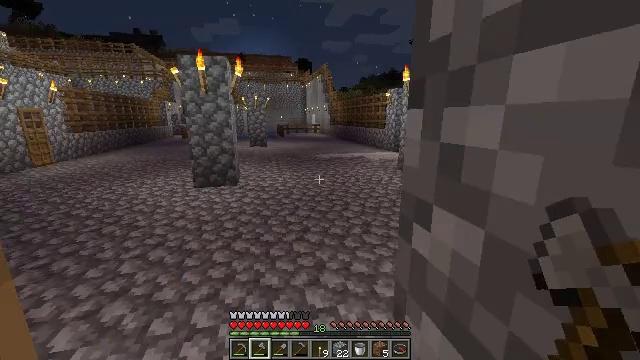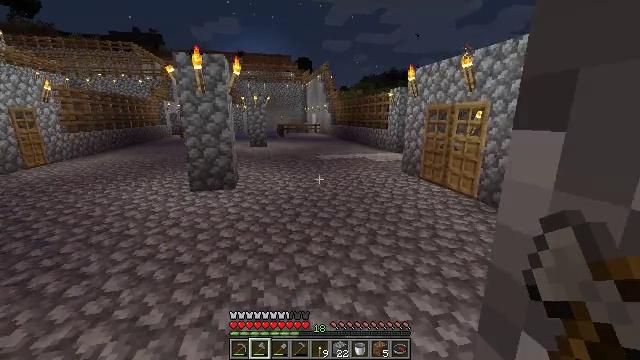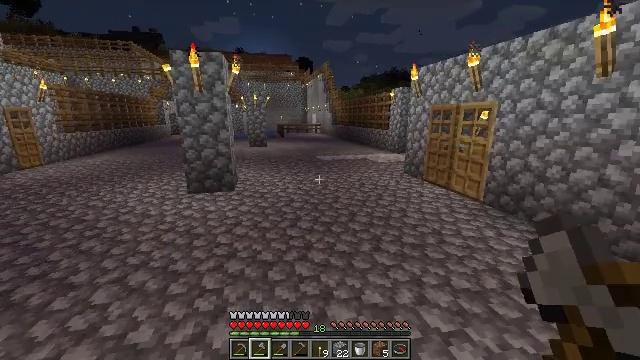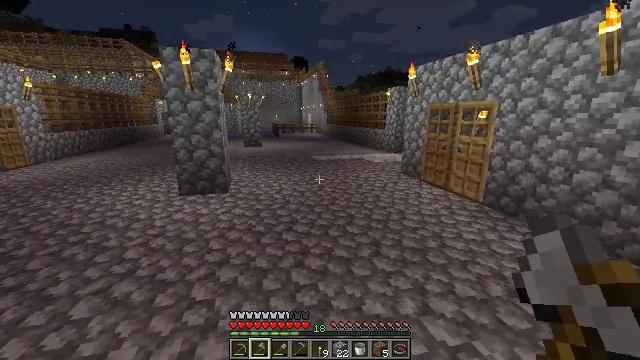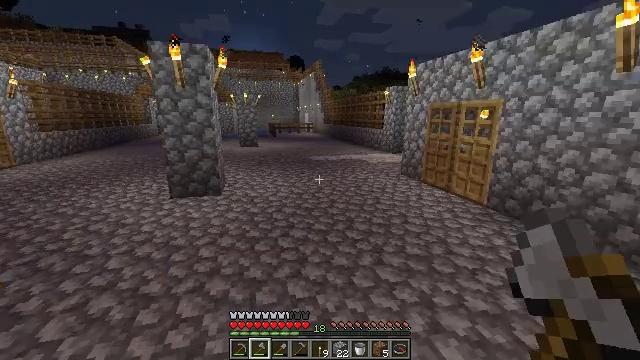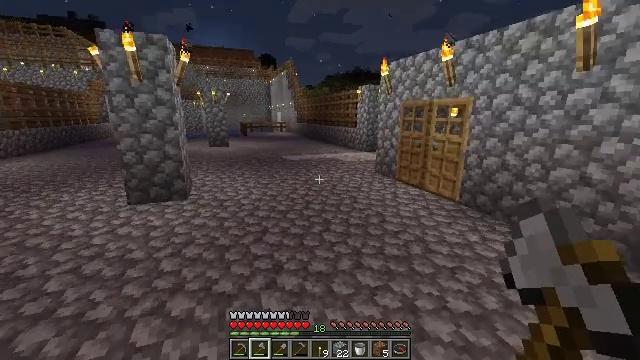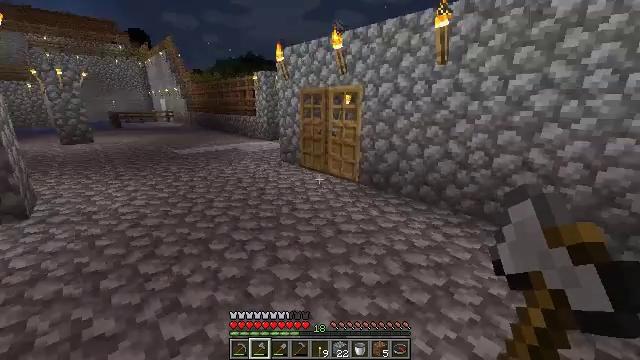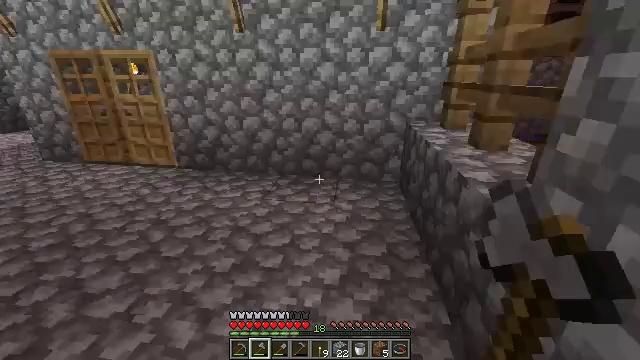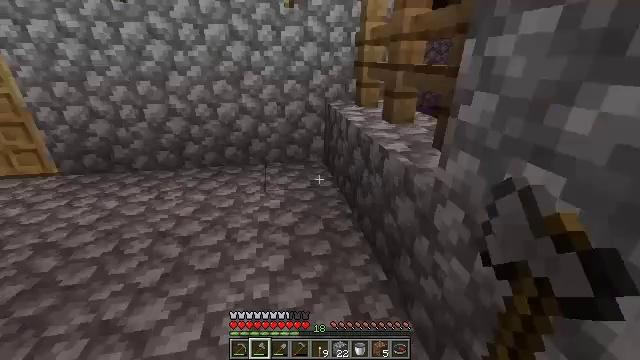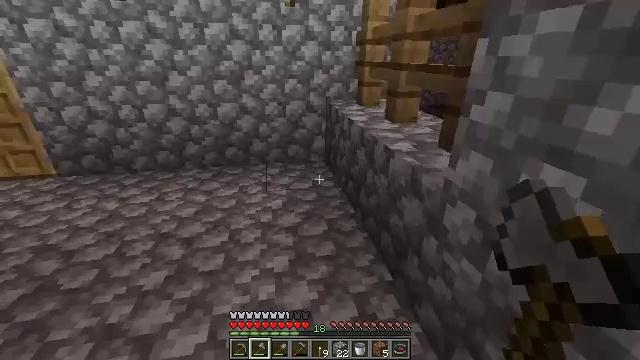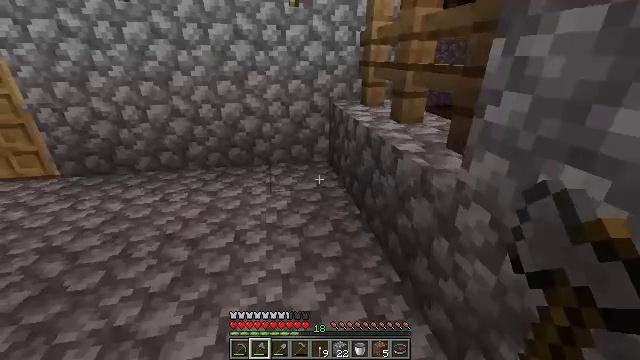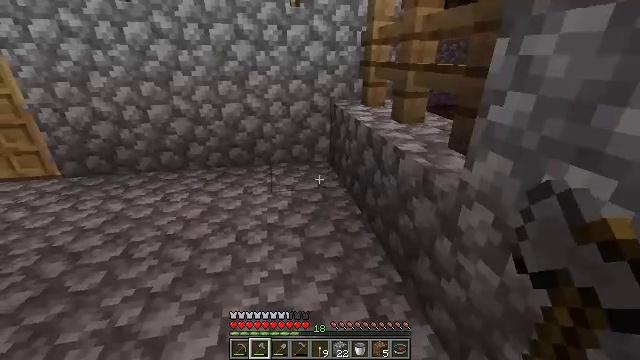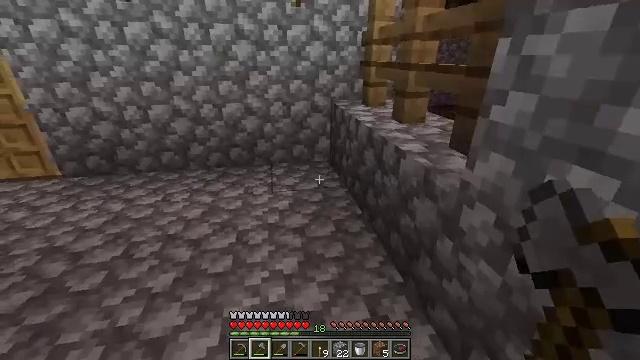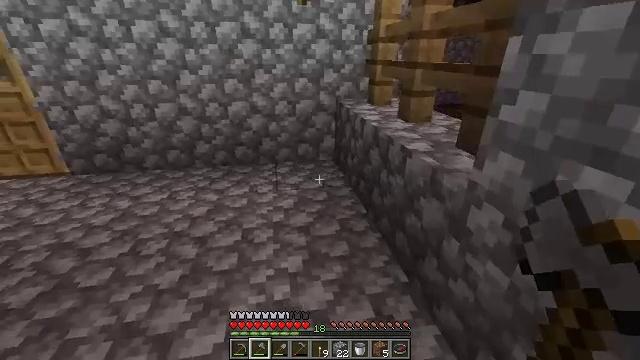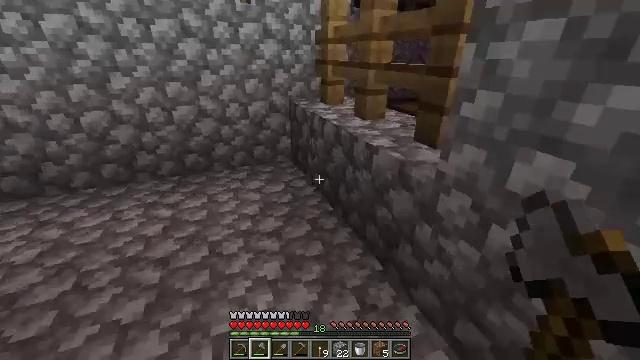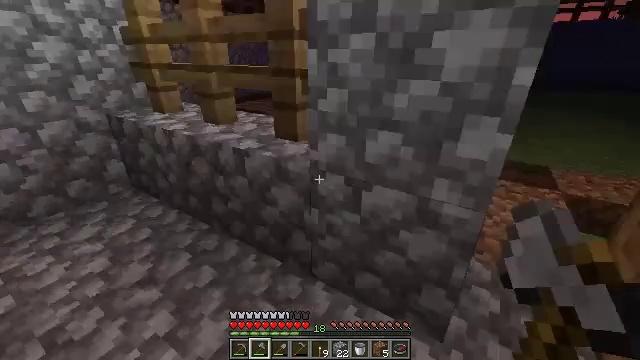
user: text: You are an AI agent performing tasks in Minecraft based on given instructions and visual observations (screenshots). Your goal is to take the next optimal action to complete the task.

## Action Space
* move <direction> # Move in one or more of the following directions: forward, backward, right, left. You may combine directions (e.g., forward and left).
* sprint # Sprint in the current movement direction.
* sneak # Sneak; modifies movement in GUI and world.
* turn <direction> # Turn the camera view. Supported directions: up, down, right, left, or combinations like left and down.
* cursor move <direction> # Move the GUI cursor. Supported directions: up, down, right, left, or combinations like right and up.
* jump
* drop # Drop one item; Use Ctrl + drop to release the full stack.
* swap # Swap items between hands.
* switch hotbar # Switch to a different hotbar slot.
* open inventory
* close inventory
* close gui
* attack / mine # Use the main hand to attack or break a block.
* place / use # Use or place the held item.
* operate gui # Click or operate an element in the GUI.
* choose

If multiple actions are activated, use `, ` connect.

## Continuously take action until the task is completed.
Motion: motion action
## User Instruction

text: Break the dirt block.
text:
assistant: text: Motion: move forward
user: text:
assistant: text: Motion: move forward
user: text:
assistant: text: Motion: move forward, turn right
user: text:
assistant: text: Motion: move forward
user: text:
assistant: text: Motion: move forward, turn right
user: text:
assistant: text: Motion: move forward, turn right and down
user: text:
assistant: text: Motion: turn right and down
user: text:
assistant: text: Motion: turn right and down
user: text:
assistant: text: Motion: no_op
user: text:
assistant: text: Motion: no_op
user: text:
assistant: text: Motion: no_op
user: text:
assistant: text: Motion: no_op
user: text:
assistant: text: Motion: move left
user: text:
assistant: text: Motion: move left, turn right
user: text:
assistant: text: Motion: move left, turn right
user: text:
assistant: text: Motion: move left, turn right
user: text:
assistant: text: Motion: turn right and down
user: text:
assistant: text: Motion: no_op
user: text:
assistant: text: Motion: no_op
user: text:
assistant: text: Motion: no_op
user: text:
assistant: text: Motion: no_op
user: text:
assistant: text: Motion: move right, turn right
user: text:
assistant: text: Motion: move right, turn right and up
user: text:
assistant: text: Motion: move right, turn right
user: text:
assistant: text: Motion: move right, turn up
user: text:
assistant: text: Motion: move right, turn left
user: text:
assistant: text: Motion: move right, turn left
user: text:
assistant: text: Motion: turn left
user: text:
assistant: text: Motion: turn left
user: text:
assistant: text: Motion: move forward, turn left